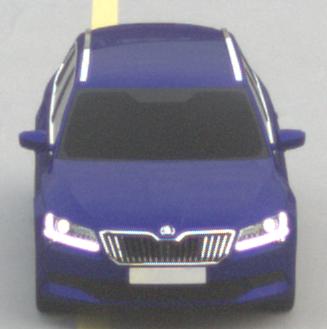
Make: Skoda
Model: Superb Combi 1.4 TSI
Detailed model: Superb (III) Combi
Model produced from: 2015/09
Model produced until: 2018/06
Doors: 5
Color: blue
Road condition: dry road
Daytime: morning or afternoon
Contrast: low contrast